Question: In each row I have three boxes (blue) of fixed dimensions '(width: 299px, height: 307px)'
In every box there is an image (pink) of unknown dimensions. I know only 'max-width: 262px' and 'max-height: 200px'. Under the image there is some short two-three line text. I need to center images in the space above the text both horizontally and vertically.
I set the boxes to 'float:left' and I set images 'position:absolute'. I don't know how to make it work now :(

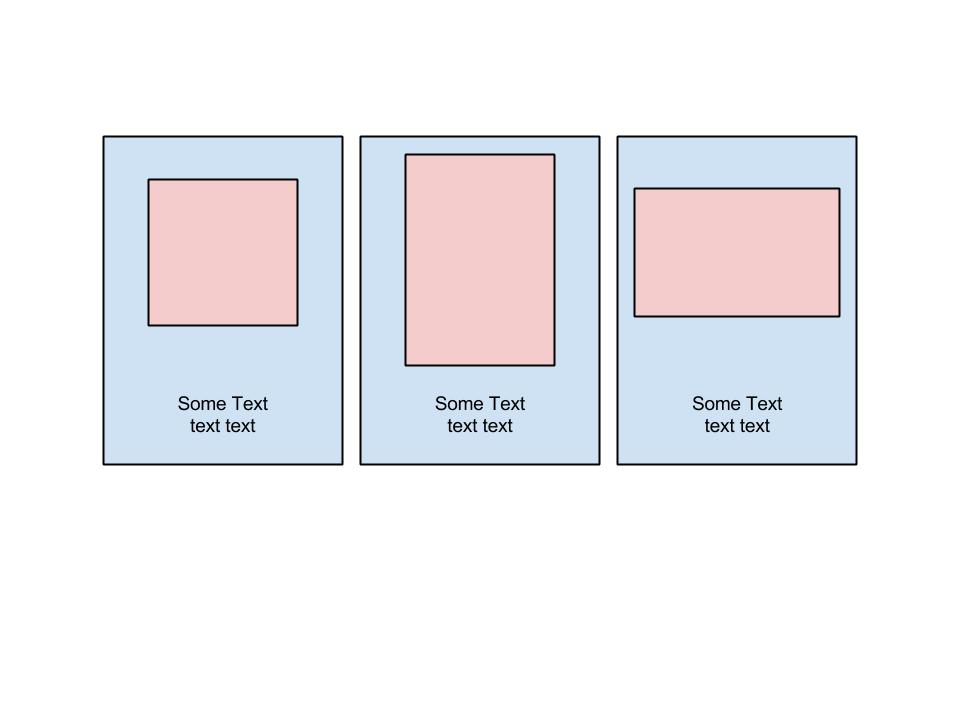
Answer: The easiest way is to use table display, but that requires a lot of container elements in your markup. If the text height is fixed too, I would go with the "100% height ghost" technique described <URL>.
Applied in your case:
'''
.box{
text-align: center;
position: relative;
/* removes spaces between inline-block elements */
/* another way is to add some negative margin on them */
font-size: 0;
/* account for text height */
padding-bottom: 70px;
/* +box width, height, float props etc. */
}
.box p{
position: absolute;
bottom: 10px;
left: 5%;
width: 90%;
font-size: 14px;
}
/* the ghost, which forces vertical-align */
.box::before {
content: '';
height: 100%;
display: inline-block;
vertical-align: middle;
}
.box img {
display: inline-block;
vertical-align: middle;
/* here you have to resize your images to fit within the box */
max-width: 100%;
max-height: 100%;
width: auto;
height: auto;
}
'''
Markup:
'''
<div class="box">
<img ... />
<p> text... </p>
</div>
'''
test: <URL>